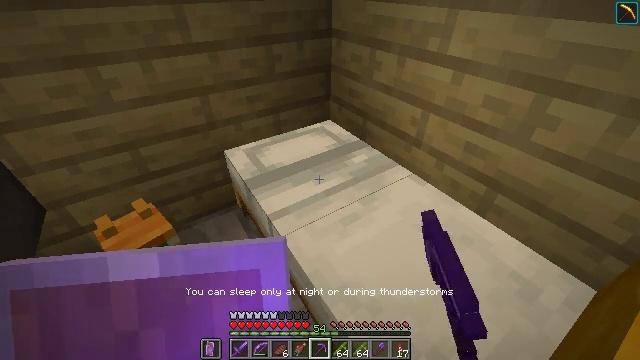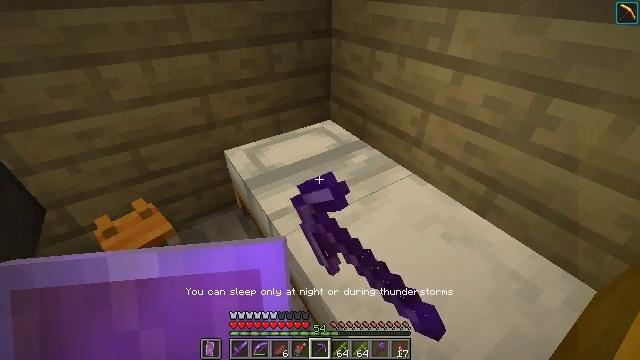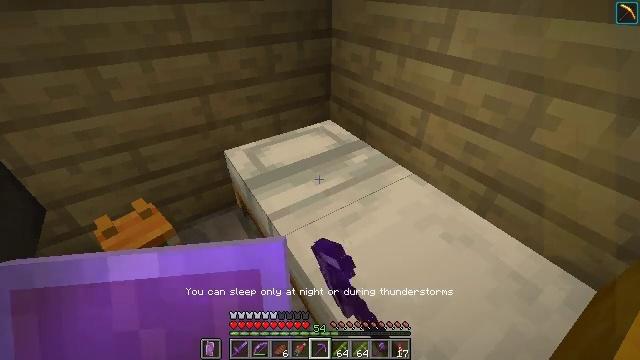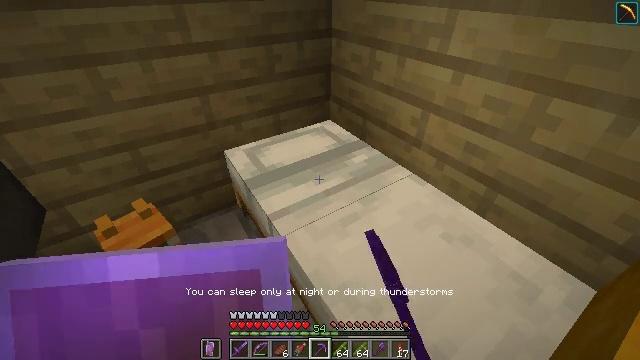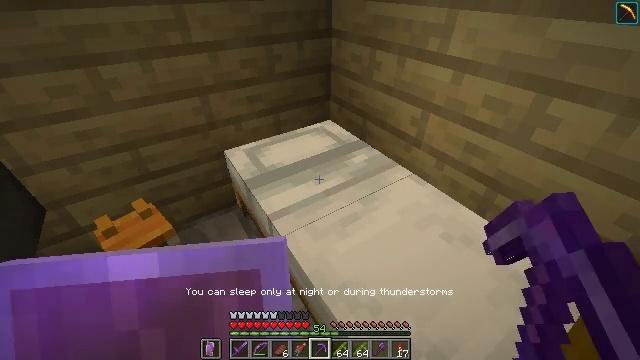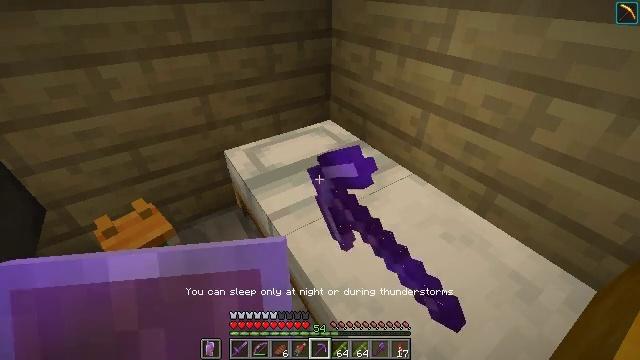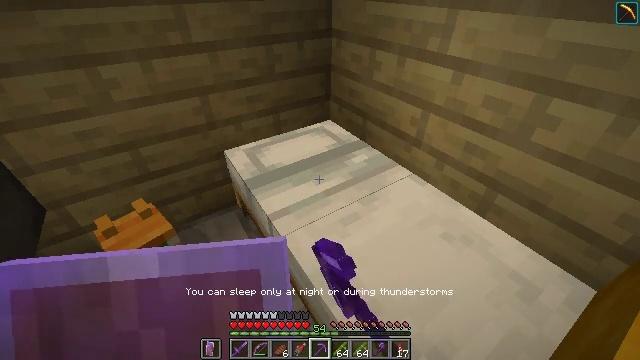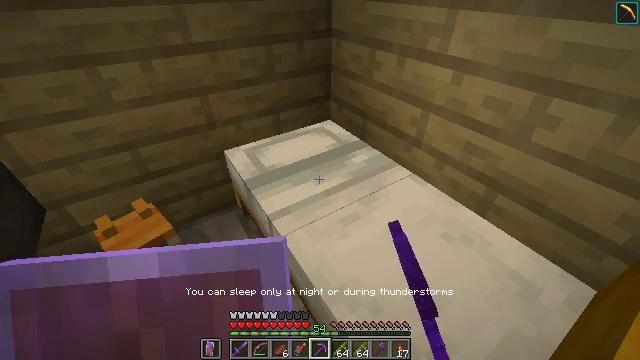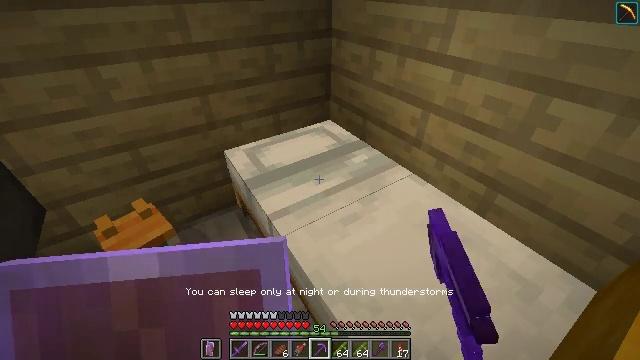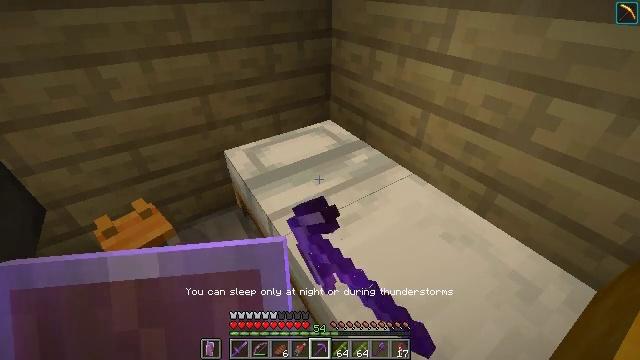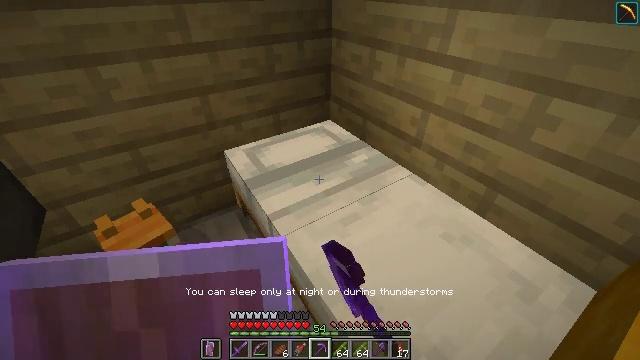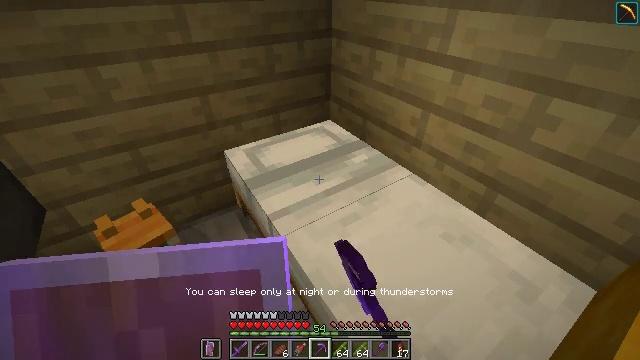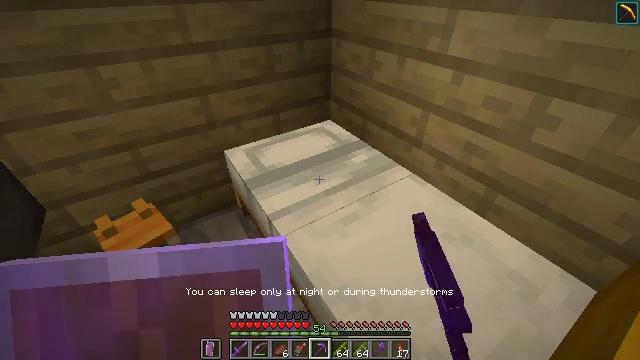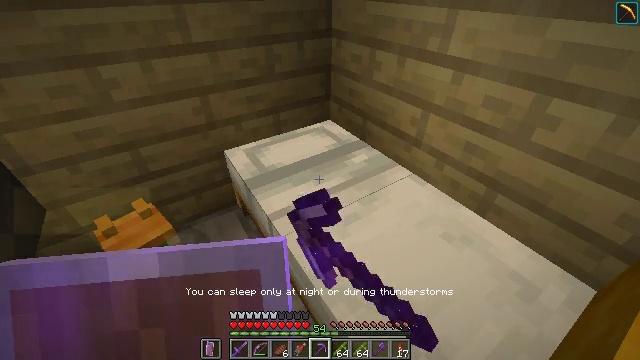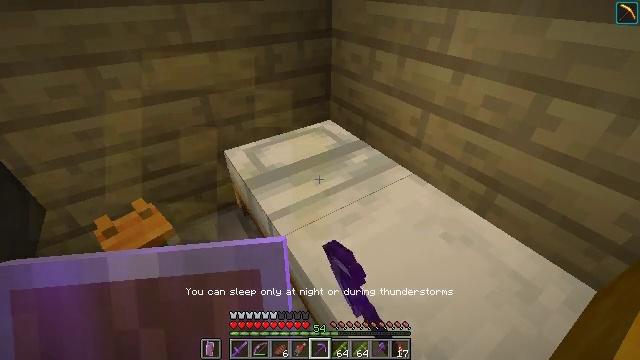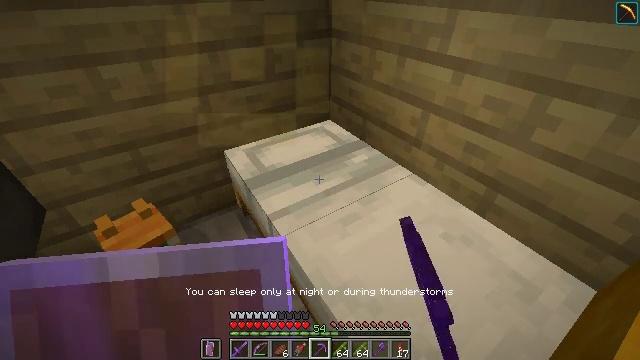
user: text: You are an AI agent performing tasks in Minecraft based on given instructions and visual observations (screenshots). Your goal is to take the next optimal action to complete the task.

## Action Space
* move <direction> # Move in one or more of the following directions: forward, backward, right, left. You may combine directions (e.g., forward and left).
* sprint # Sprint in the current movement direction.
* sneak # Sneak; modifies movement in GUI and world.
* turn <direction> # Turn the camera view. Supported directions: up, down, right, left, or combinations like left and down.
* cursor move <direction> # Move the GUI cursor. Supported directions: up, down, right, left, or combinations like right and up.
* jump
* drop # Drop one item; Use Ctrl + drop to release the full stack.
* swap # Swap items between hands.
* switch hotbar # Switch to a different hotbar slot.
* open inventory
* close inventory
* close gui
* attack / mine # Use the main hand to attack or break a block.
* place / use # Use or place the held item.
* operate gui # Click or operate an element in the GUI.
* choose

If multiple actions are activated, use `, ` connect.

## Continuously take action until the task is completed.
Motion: motion action
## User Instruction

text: Mine the spruce log from the forest.
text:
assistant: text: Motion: use / place
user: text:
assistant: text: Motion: use / place
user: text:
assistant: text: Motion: use / place
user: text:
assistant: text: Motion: use / place
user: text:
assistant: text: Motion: use / place
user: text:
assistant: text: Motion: use / place
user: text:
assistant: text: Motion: use / place
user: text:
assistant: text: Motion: use / place
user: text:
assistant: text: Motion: use / place
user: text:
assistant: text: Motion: use / place
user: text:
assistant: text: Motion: use / place
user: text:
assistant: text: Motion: use / place
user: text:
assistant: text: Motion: use / place
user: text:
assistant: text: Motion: use / place
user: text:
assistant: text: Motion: use / place
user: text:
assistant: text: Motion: use / place
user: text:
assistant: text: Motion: use / place
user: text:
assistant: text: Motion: use / place
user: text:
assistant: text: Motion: use / place
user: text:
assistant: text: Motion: use / place
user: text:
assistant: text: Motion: use / place
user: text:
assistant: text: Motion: use / place
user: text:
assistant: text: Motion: use / place
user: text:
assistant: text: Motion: use / place
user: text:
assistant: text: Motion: use / place
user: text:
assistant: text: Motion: use / place
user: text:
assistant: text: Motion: use / place
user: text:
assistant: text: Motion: use / place
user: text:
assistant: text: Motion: use / place
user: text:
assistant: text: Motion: use / place